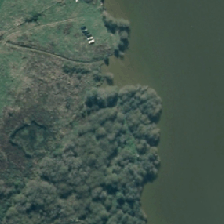
Land cover: herbaceous_freshwater_vege